Question: I've found myself writing up quite a few programs recently which all need to display some collection of data. So far the best looking approach I've thought of is make small JPanels which contain data on each item in the collection and put them all in a big JPanel which I then put in a JScrollPane. It works and looks just as intended but there's one issue: I can't seem to get the smaller JPanels to start at the top of the bigger JPanel.

The problem is only apparent when I've got a small number of small JPanels (green) added into the bigger JPanel (red).
Described below is the method I used to produce the above and I'd like to know if there's a better way I could do it (where the list starts at the top like it should):
- I created a class which extends JPanel and in it add all data I want to display. We'll call it "SmallPanel.java". I don't set the size of it (that comes later).- In my main window's class (which extends JFrame):'''
private JScrollPane scrollPane;
private JPanel panel;
...
scrollPane = new JScrollPane();
getContentPane().add(scrollPane);
panel = new JPanel();
panel.setLayout(new GridBagLayout());
scrollPane.setViewportView(panel);
...
private void addPanel()
{
GridBagConstraints gbc = new GridBagConstraints();
gbc.gridx = 0;
gbc.gridy = panel.getComponentCount(); //The new JPanel's place in the list
gbc.fill = GridBagConstraints.HORIZONTAL;
gbc.anchor = GridBagConstraints.PAGE_START; //I thought this would do it
gbc.ipady = 130; //Set the panel's height, the width will get set to that of the container JPanel (which is what I want since I'd like my JFrames to be resizable)
gbc.insets = new Insets(2, 0, 2, 0); //Separation between JPanels in the list
gbc.weightx = 1.0;
SmallPanel smallPanel = new SmallPanel();
panel.add(smallPanel, gbc);
panel.revalidate();
panel.invalidate();
panel.repaint(); //Better safe than peeved
}
'''
- Call the addPanel() method every time I want to add a panel.
Final solution (based on MadProgrammer's answer below):
'''
import java.awt.BorderLayout;
import java.awt.Color;
import java.awt.Dimension;
import java.awt.GridBagConstraints;
import java.awt.GridBagLayout;
import java.awt.Insets;
import java.awt.event.ActionEvent;
import java.awt.event.ActionListener;
import java.util.ArrayList;
import java.util.List;
import java.util.Random;
import javax.swing.JButton;
import javax.swing.JFrame;
import javax.swing.JLabel;
import javax.swing.JPanel;
import javax.swing.JScrollPane;
import javax.swing.border.BevelBorder;
public class ListPanel extends JPanel
{
private static final long serialVersionUID = 1L;
private JPanel fillerPanel;
private ArrayList<JPanel> panels;
public ListPanel(List<JPanel> panels, int height)
{
this(panels, height, new Insets(2, 0, 2, 0));
}
public ListPanel(List<JPanel> panels, int height, Insets insets)
{
this();
for (JPanel panel : panels)
addPanel(panel, height, insets);
}
public ListPanel()
{
super();
this.fillerPanel = new JPanel();
this.fillerPanel.setMinimumSize(new Dimension(0, 0));
this.panels = new ArrayList<JPanel>();
setLayout(new GridBagLayout());
}
public void addPanel(JPanel p, int height)
{
addPanel(p, height, new Insets(2, 0, 2, 0));
}
public void addPanel(JPanel p, int height, Insets insets)
{
super.remove(fillerPanel);
GridBagConstraints gbc = new GridBagConstraints();
gbc.gridx = 0;
gbc.gridy = getComponentCount();
gbc.fill = GridBagConstraints.HORIZONTAL;
gbc.anchor = GridBagConstraints.PAGE_START;
gbc.ipady = height;
gbc.insets = insets;
gbc.weightx = 1.0;
panels.add(p);
add(p, gbc);
gbc = new GridBagConstraints();
gbc.gridx = 0;
gbc.gridy = getComponentCount();
gbc.fill = GridBagConstraints.VERTICAL;
gbc.weighty = 1.0;
add(fillerPanel, gbc);
revalidate();
invalidate();
repaint();
}
public void removePanel(JPanel p)
{
removePanel(panels.indexOf(p));
}
public void removePanel(int i)
{
super.remove(i);
panels.remove(i);
revalidate();
invalidate();
repaint();
}
public ArrayList<JPanel> getPanels()
{
return this.panels;
}
public static void main(String[] args)
{
JFrame f = new JFrame();
f.setDefaultCloseOperation(JFrame.EXIT_ON_CLOSE);
f.setMinimumSize(new Dimension(500, 500));
f.setLocationRelativeTo(null);
f.getContentPane().setLayout(new BorderLayout());
final ListPanel listPanel = new ListPanel();
for (int i = 1; i <= 10; i++)
listPanel.addPanel(getRandomJPanel(), new Random().nextInt(50) + 50);
JButton btnAdd = new JButton("Add");
btnAdd.addActionListener(new ActionListener()
{
public void actionPerformed(ActionEvent paramActionEvent)
{
listPanel.addPanel(getRandomJPanel(), new Random().nextInt(50) + 50);
}
});
JButton btnRemove = new JButton("Remove");
btnRemove.addActionListener(new ActionListener()
{
public void actionPerformed(ActionEvent paramActionEvent)
{
listPanel.removePanel(0);
}
});
f.getContentPane().add(btnRemove, BorderLayout.NORTH);
f.getContentPane().add(btnAdd, BorderLayout.SOUTH);
JScrollPane scrollPane = new JScrollPane();
scrollPane.setVerticalScrollBarPolicy(JScrollPane.VERTICAL_SCROLLBAR_AS_NEEDED);
scrollPane.setViewportView(listPanel);
f.getContentPane().add(scrollPane, BorderLayout.CENTER);
f.setVisible(true);
}
public static JPanel getRandomJPanel()
{
JPanel panel = new JPanel();
panel.setBorder(new BevelBorder(BevelBorder.LOWERED, null, null, null, null));
panel.add(new JLabel("This is a randomly sized JPanel"));
panel.setBackground(new Color(new Random().nextFloat(), new Random().nextFloat(), new Random().nextFloat()));
return panel;
}
}
'''
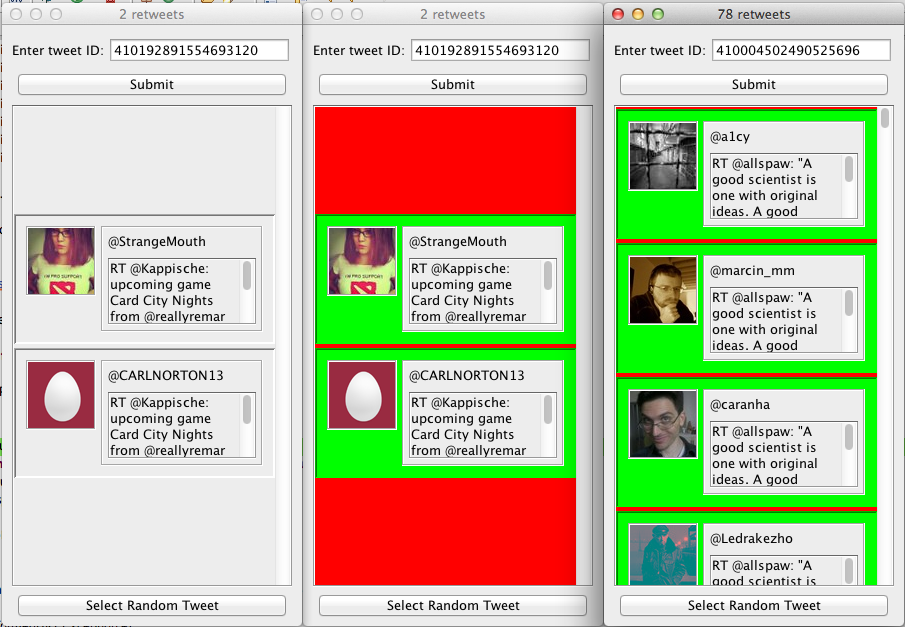
Answer: The best solution I've found is to use 'VerticalLayout' from the SwingLabs SwingX (which can be downloaded from <URL> libraries.
You "could" use a 'GridBagLayout' with an invisible component positioned at the end, whose 'weighty' property is set to '1', but this is a lot more additional work to manage, as you need to keep updating the x/y positions of all the components to keep it in place...
'GridBagLayout'

'''
import java.awt.BorderLayout;
import java.awt.Color;
import java.awt.Dimension;
import java.awt.EventQueue;
import java.awt.GridBagConstraints;
import java.awt.GridBagLayout;
import java.awt.Insets;
import java.awt.event.ActionEvent;
import java.awt.event.ActionListener;
import javax.swing.JButton;
import javax.swing.JFrame;
import javax.swing.JLabel;
import javax.swing.JPanel;
import javax.swing.JScrollPane;
import javax.swing.UIManager;
import javax.swing.UnsupportedLookAndFeelException;
public class VerticalLayoutExample {
public static void main(String[] args) {
new VerticalLayoutExample();
}
public VerticalLayoutExample() {
EventQueue.invokeLater(new Runnable() {
@Override
public void run() {
try {
UIManager.setLookAndFeel(UIManager.getSystemLookAndFeelClassName());
} catch (ClassNotFoundException | InstantiationException | IllegalAccessException | UnsupportedLookAndFeelException ex) {
}
final TestPane pane = new TestPane();
JButton add = new JButton("Add");
add.addActionListener(new ActionListener() {
@Override
public void actionPerformed(ActionEvent e) {
pane.addAnotherPane();
}
});
JFrame frame = new JFrame("Testing");
frame.setDefaultCloseOperation(JFrame.EXIT_ON_CLOSE);
frame.setLayout(new BorderLayout());
frame.add(new JScrollPane(pane));
frame.add(add, BorderLayout.SOUTH);
frame.pack();
frame.setLocationRelativeTo(null);
frame.setVisible(true);
}
});
}
public class TestPane extends JPanel {
private JPanel filler;
private int y = 0;
public TestPane() {
setBackground(Color.RED);
setLayout(new GridBagLayout());
filler = new JPanel();
filler.setOpaque(false);
GridBagConstraints gbc = new GridBagConstraints();
gbc.weighty = 1;
gbc.gridy = 0;
add(filler, gbc);
}
@Override
public Dimension getPreferredSize() {
return new Dimension(200, 400);
}
public void addAnotherPane() {
JPanel panel = new JPanel(new GridBagLayout());
panel.add(new JLabel("Hello"));
GridBagConstraints gbc = new GridBagConstraints();
gbc.gridy = y++;
gbc.weightx = 1;
gbc.fill = GridBagConstraints.HORIZONTAL;
gbc.gridwidth = GridBagConstraints.REMAINDER;
gbc.insets = new Insets(4, 4, 4, 4);
add(panel, gbc);
GridBagLayout gbl = ((GridBagLayout)getLayout());
gbc = gbl.getConstraints(filler);
gbc.gridy = y++;
gbl.setConstraints(filler, gbc);
revalidate();
repaint();
}
}
}
'''
This is just a concept. As camickr has pointed out, so long as you know the last component, you can adjust the 'GridBagConstraints' of the component so that the last component which is in the list has the 'weighty' of '1' instead...
As you can, you can override some of the things 'GridBagLayout' does, for example, instead of using the preferred size of the panel, I've asked 'GridBagLayout' to make it fill the 'HORIZONTAL' width of the parent container...